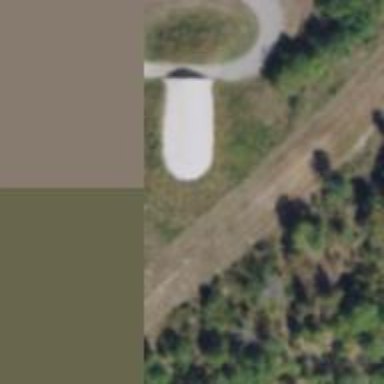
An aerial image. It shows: Military bunker.